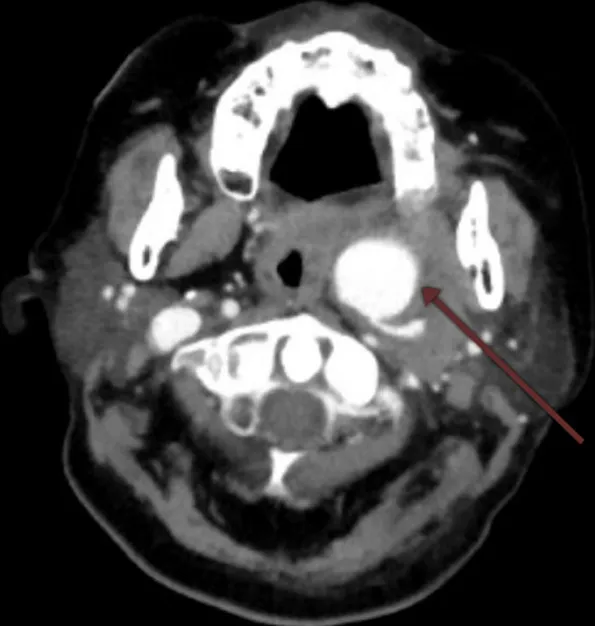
neck CT showing a high-density shadow measuring 2.9 x 3.7 cm at the area of the ICA, parapharyngeal space and pharyngeal space.
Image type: radiology (ct)